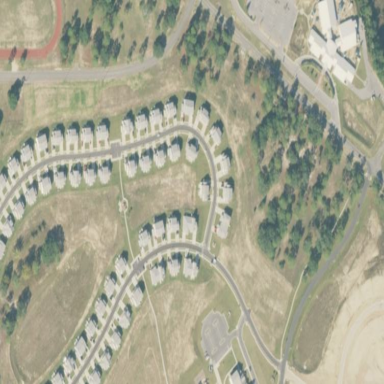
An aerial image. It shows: Residential area consisting of single-family homes.